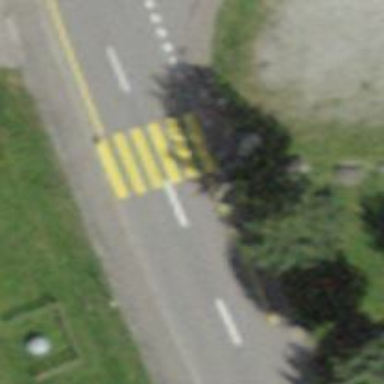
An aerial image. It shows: Marked zebra crossing on the road. The crossing is indicated by zebra markings.